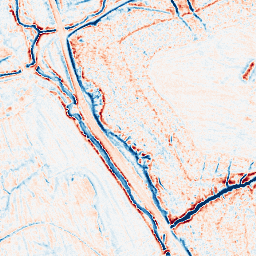
Category: edge_preserving
Decomposition family: anisotropic_diffusion
Decomposition parameters: iterations: 20
kappa: 50
gamma: 0.1
Upsampling method: sinc_hamming
Upsampling parameters: scale: 4
kernel_size: 8
Upsampling scale: 4